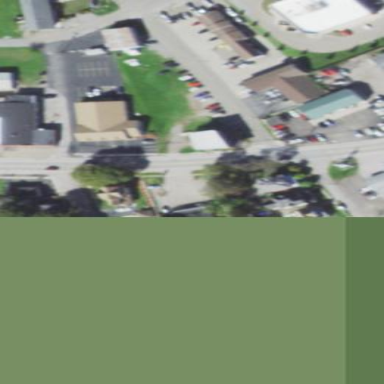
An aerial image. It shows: Sidewalk.